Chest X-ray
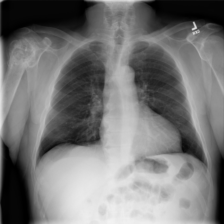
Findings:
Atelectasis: negative
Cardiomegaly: negative
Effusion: negative
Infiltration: negative
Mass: negative
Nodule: negative
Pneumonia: negative
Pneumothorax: negative
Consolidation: negative
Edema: negative
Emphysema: negative
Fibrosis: negative
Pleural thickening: negative
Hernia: negative